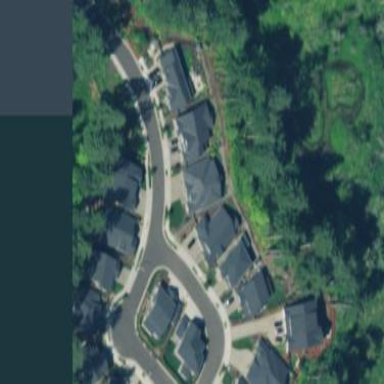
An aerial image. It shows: Single-family residential area.